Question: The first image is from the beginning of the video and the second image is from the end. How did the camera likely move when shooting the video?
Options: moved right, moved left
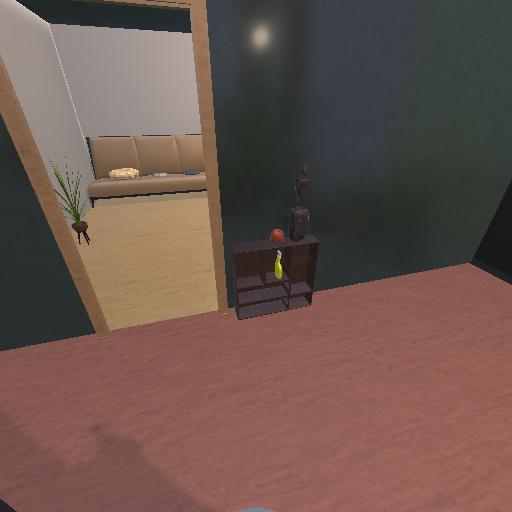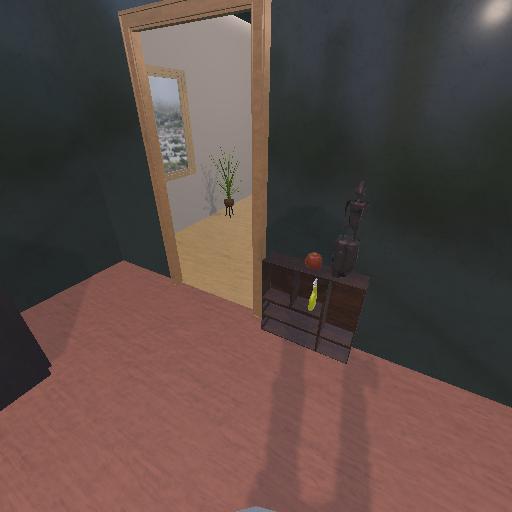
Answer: moved right